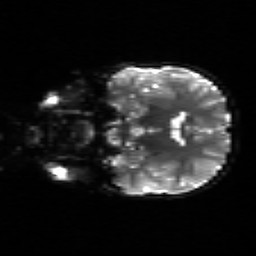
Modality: sbref
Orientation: coronal
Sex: male
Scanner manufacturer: siemens
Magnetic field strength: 3 T
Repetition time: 5 s
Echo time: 0.071 s